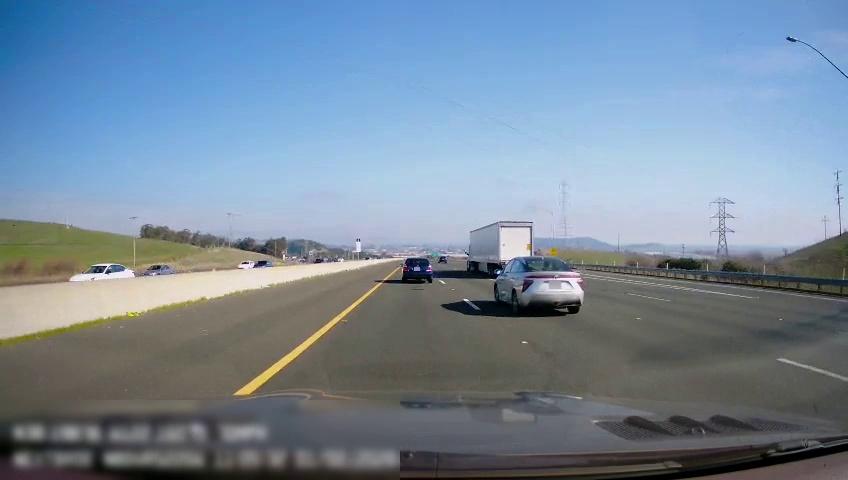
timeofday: Day
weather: Sunny
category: Drivable Space
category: Vehicles | Other LV
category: Vehicles | Car
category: Vehicles | Car
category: Vehicles | SUV
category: Vehicles | Car
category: Vehicles | Car
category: Vehicles | Car
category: Vehicles | Car
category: Lanes | Current Lane
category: Lanes | Current Lane
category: Lanes | Alternate Lane
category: Lanes | Alternate Lane
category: Lanes | Alternate Lane
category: Lanes | Alternate Lane
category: Traffic | Signs
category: Traffic | Signs